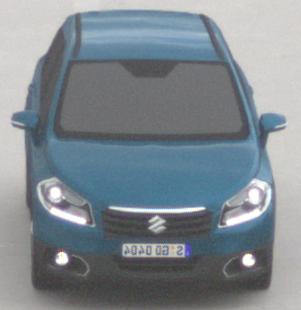
Make: Suzuki
Model: SX4 S-Cross 1.6
Detailed model: SX4 (II) S-Cross
Model produced from: 2013/10
Model produced until: 2015/08
Doors: 5
Color: blue
Road condition: dry road
Daytime: midday
Contrast: low contrast